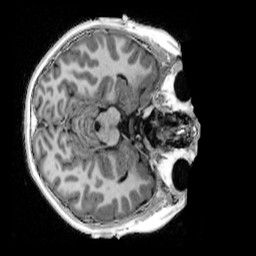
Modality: UNIT1_denoised
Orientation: axial
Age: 11
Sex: male
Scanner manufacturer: siemens
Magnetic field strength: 3 T
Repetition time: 4 s
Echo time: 0.00303 s